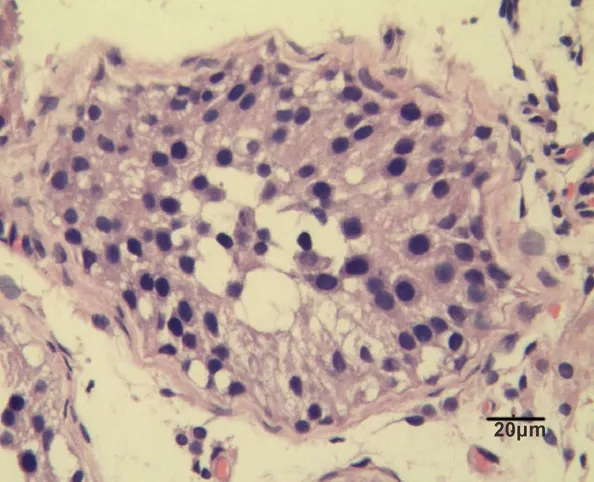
Histological analysis of testicular tissue from the patient with a ring chromosome 4 and microdeletion of 4p16.3. Testicular tissue demonstrates reduced number of primary spermatocytes and spermatogenic arrest at the primary spermatocyte stage.
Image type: pathology (h&e)